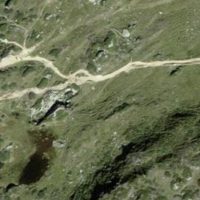
EUNIS habitat code: 26
Species observed at this site:
Pyrgus malvoides
Leucorrhinia dubia